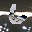
Label: 6